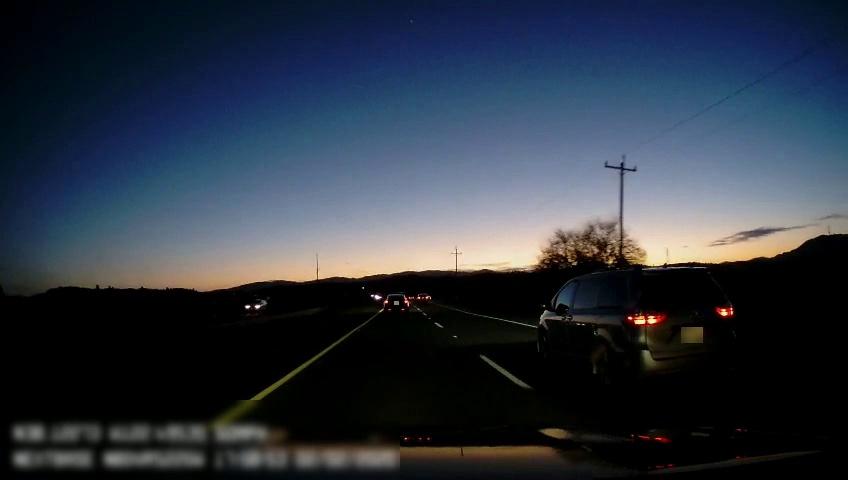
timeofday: Dusk/Dawn/Twilight
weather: Sunny
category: Drivable Space
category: Vehicles | Car
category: Vehicles | SUV
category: Vehicles | SUV
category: Vehicles | SUV
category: Lanes | Current Lane
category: Lanes | Current Lane
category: Lanes | Current Lane